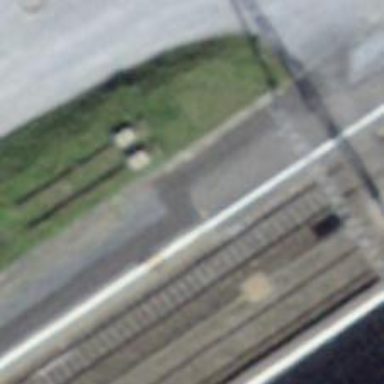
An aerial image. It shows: Single track abandoned railway siding.